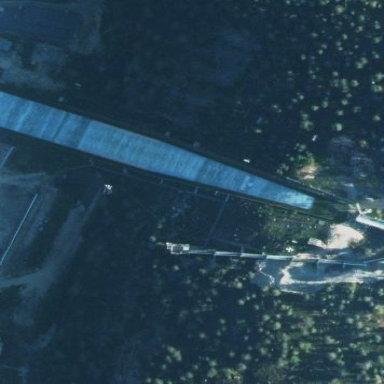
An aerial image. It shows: Ski jumping facility with ski jump pitch for leisure sport.